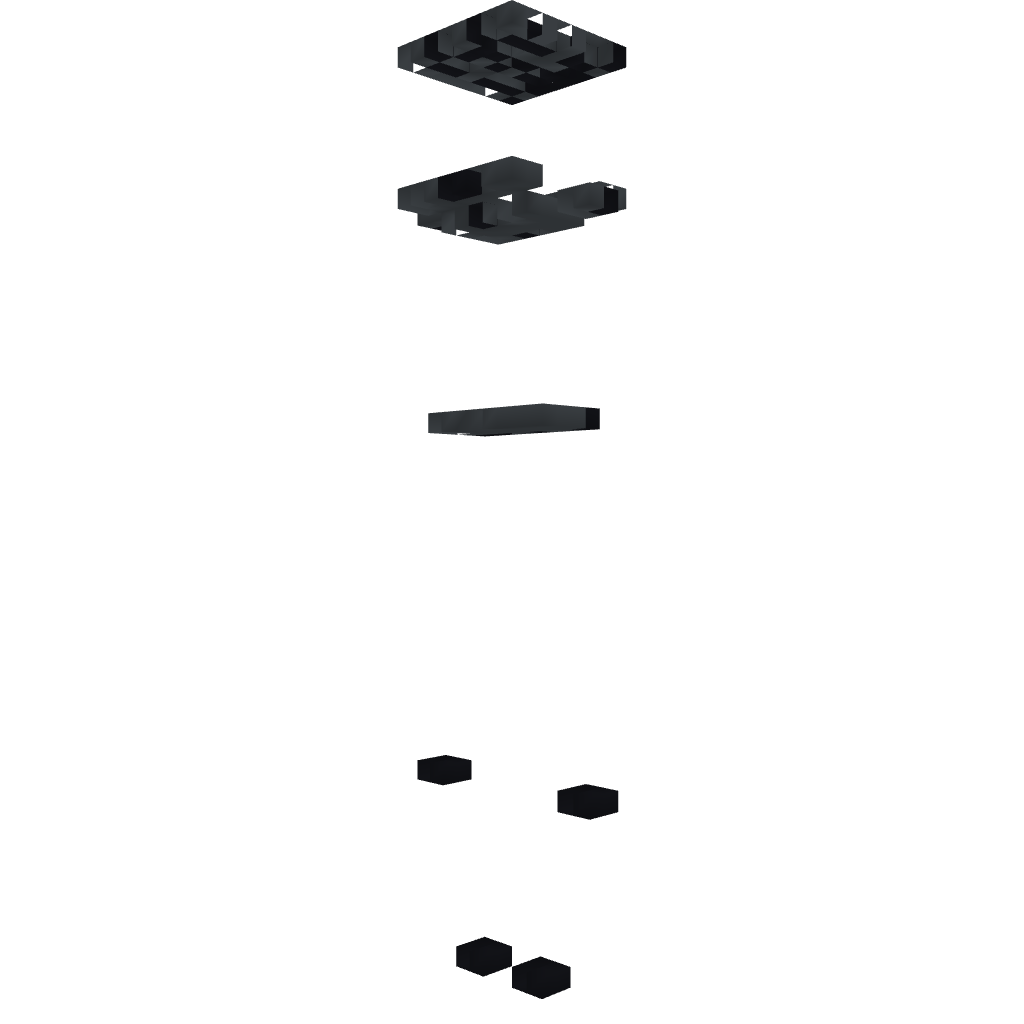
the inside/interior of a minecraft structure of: Enderman Statue